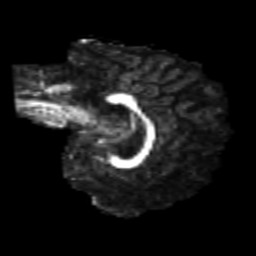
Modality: FA
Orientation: sagittal
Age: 25
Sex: female
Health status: healthy
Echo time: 0.074 s